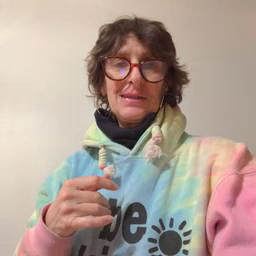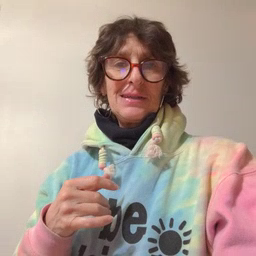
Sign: sticky